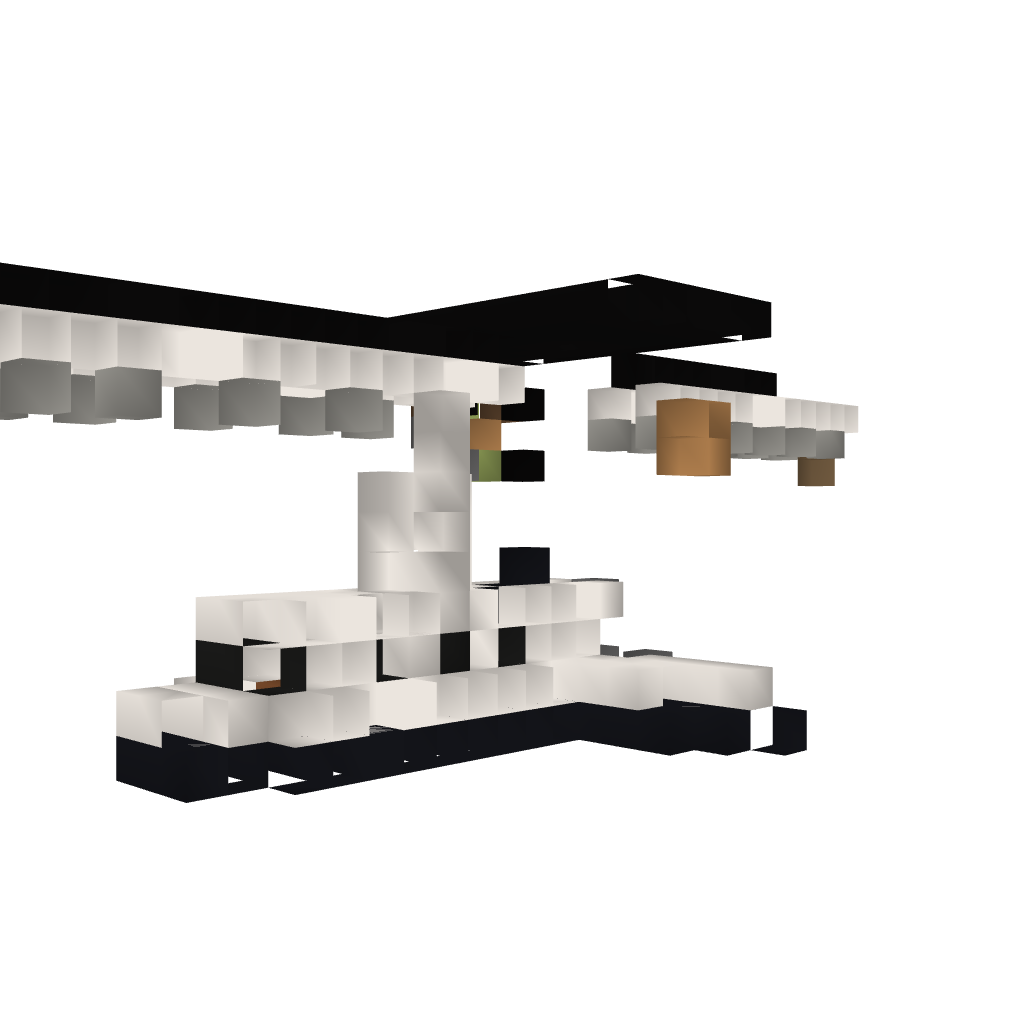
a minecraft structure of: space lab